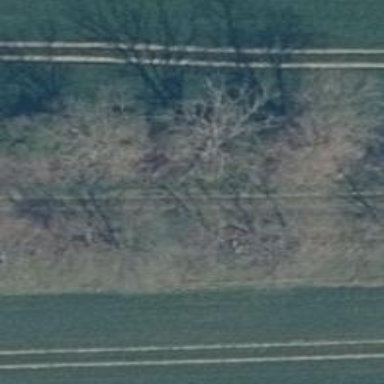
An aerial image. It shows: Row of trees in natural setting.